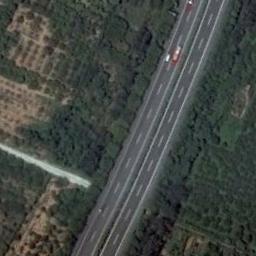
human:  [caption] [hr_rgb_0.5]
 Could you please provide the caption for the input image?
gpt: There are few cars on the motorway .

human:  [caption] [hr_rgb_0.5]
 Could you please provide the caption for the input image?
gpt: A freeway with a small bend goes through the forest with many dark green trees .

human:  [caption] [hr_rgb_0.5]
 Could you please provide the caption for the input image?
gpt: The freeway goes through the forest with some cars .

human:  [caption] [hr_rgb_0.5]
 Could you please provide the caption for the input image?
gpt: There are large green forests around the freeway and there are several cars on the freeway .

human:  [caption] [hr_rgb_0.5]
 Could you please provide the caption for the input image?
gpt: There are green belts along the freeway .